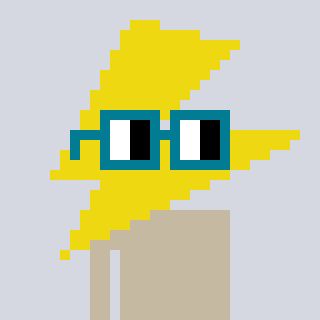
a pixel art character with square dark green glasses, a lightning bolt-shaped head and a hotbrown-colored body on a cool background